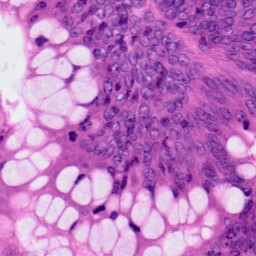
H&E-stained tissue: Colon